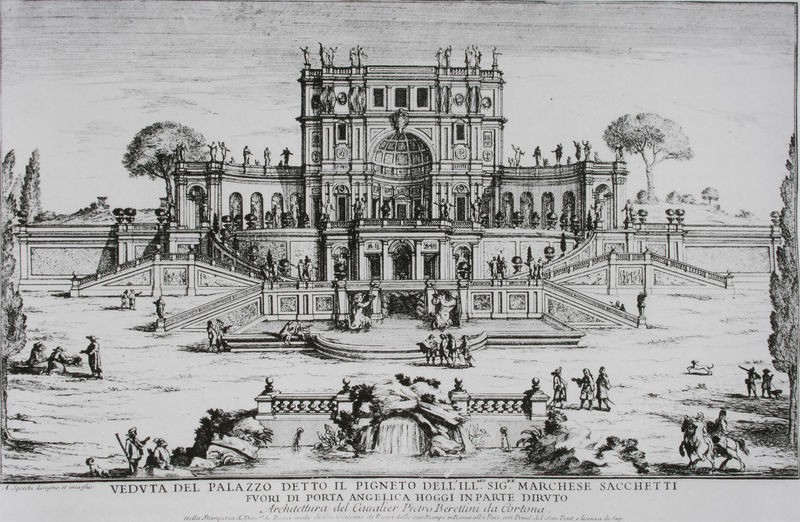
Titel: Blick auf die Villa del Pigneto, Rom
Künstler: Alessandro Specchi
Standort: viele Standorte
Institution: Seriendruck
Schlagwörter: baum, dunkel, felsen, flügel, himmel, schatten, wasser, weiß, wolken, bäume, frauen, landschaft, menschen, sitzen, teich, ufer, fenster, frankreich, grau, hell, hintergrund, männer, schwarz, skizze, säulen, vordergrund, zeichnung, anlage, gebäude, haus, hund, hunde, park, schloss, tier, weg, wiese, fest, gesellschaft, leute, architektur, barock, weit, signatur, feld, brüstung, gehen, personen, bühne, renaissance, wasserfall, brunnen, pferd, pferde, reiter, rund, garten, zypressen, balkon, terrasse, schrift, ansicht, bogen, fassade, italien, türen, vedute, mauer, gelände, grafik, graphik, hof, spazieren, platz, figuren, kuppel, querformat, treppe, treppen, arch, arches, architecture, balcony, church, columns, court, crowd, hat, king, men, palace, people, stair, stairs, steps, white, window, women, gäste, black, figures, france, gray, grey, old, room, wall, windows, woman, symmetrie, inschrift, lciht, picture, print, geländer, railing, staircase, stufen, edel, tor, galerie, gruppen, halle, eingang, nische, palast, palazzo, balustrade, denkmal, druck, schwarz weiss, radierung, stich, titel, kupfer, beschriftung, worte, entwurf, statuette, jagd, arkaden, rom, halbrund, gemäuer, portal, wappen, villa, sims, doppelsäulen, gesims, skulpturen, risalit, statuen, jäger, mauern, residenz, gewehr, simse, angels, classical, clouds, horses, man, rocks, roman, sky, tree, zentral, building, field, hill, house, lake, landscape, water, horizon, trees, etagen, geschosse, parterre, noble, plan, ballustrade, plateau, spaziergänger, grass, stream, bushes, entrance, exterior, garden, path, view, drawing, prunk, kupferstich, black and white, gravure, terrassen, castle, animals, dog, dogs, illustration, sketch, walking, birds, french, wasserbecken, querschnitt, brunne, pen, writing, fall, sculpture, statue, beschreibung, children, door, bridge, fence, legende, marble, victorian, monument, italy, outside, stroll, stien, city, human, newspaper, spring, bauplastik, hoffassade, flachdach, mittelbau, architekt, attika, veduta, kasettendecke, design, dome, doors, rome, temple, latein, treppenaufgang, halbkuppel, kolonaden, courtyard, ink, walls, schirft, bridges, ceiling, italian, mansion, palladio, balustraden, fountain, gardens, lawn, paths, walk, quelle, art, statues, italienisch, engraving, pencil, floorplan, pallazo, bush, home, horse, pond, freitreppen, marmot, book, pool, pen and ink, greyscale, lithograph, goat, cityscape, shrubs, shepard, empire, neoclassical, höflinge, humans, land, waterfall, outdoor, eder, stones, market, gelädner, well, latin, imposing, impression, text, gartem, image, schluss, gun, guns, aspect, augang, baumb, burchdruck, gitte, vatikna, vista, wapen, grand, parc, community, trade, performance, stage, queen, cypress, estate, commerce, hunting, öflinge, 19th century, drwaing, blueprint, sacchetti, detto, pigneto, yard, coffering, layout, half-dome, banister, hunters, grounds, statute, italienische renaissance, brunelleschi, vedvta, vedvta del palazo detto il pigneto dll'ill, palazoo, statuary, coffered, staircases, briges, stateus, academy, triumphe arch, triumph arch, dors, feature, italty, steoll, garteb, landschsft, schearz, roofline, marchese, whuite, pignetto, masion